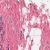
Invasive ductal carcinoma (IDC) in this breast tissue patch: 0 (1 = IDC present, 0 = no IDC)